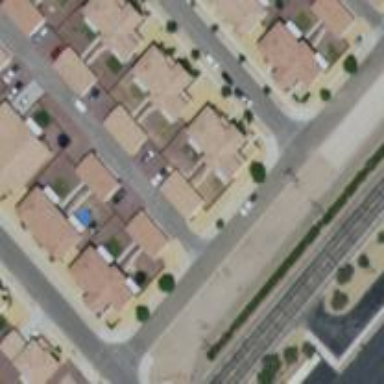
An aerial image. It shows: Alley classified as service road.